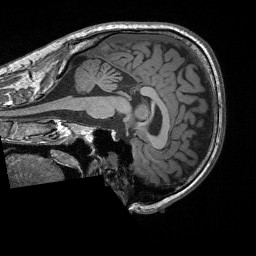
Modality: T1w
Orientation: sagittal
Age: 36
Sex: male
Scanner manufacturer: siemens
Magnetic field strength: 3 T
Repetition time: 1.9 s
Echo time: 0.00252 s